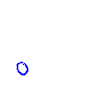
Particle: proton